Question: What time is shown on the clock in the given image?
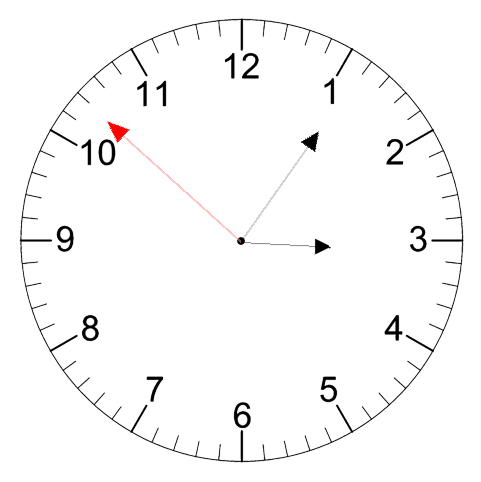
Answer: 03:05:52